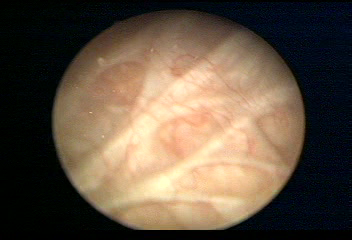
Modality: WLC
Class: Normal mucosa
Bladder cancer association: No